Question: I'm having some serious issues with the jQuery UI icons and I can't see what I'm doing wrong. I am using a custom jQuery UI css file generated from Themeroller. Here is the HTML I am using for the icons:
'''
<span class="expandDescription ui-state-default ui-icon ui-icon-zoomin"></span>
'''
This works fine but when I put it into a table, everything goes haywire and I end up with what you see below:

This is in IE8. It doesn't work much better in Chrome so I beleive something is up. Here is the actual HTML for the column:
'''
<td>
<span class="expandDescription ui-state-default ui-icon ui-icon-zoomin"></span>
</td>
'''
How can I use the icons in a table and get them to render correctly? The crazier thing is that they work in a 'th' but not in a 'td'. Any thoughts?
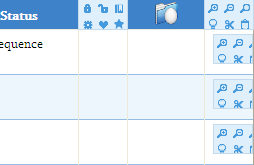
Answer: The jQueryUI icons are built using specific sizes and the background position of a sprite. Any CSS that augments the size of the icon container will throw off which image is displayed.
Check conflicting CSS that shifts background position, or add extra size through padding.